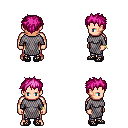
a pixel art fantasy rpg character, male body template, human, light skin, chain mail, metal pants, pink bedhead hairstyle, bracelets, ghillies, four views (front, back, left, right), 2x2 character sprite sheet, small pixel art, hard edges, no anti-aliasing